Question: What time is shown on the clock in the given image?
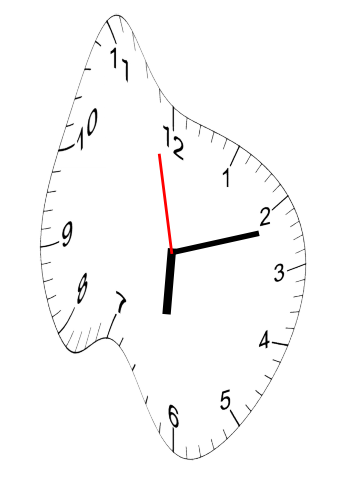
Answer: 06:11:58